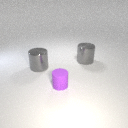
large gray metal cylinder to the right of small purple rubber cylinder